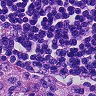
Metastatic tissue present: no